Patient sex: M
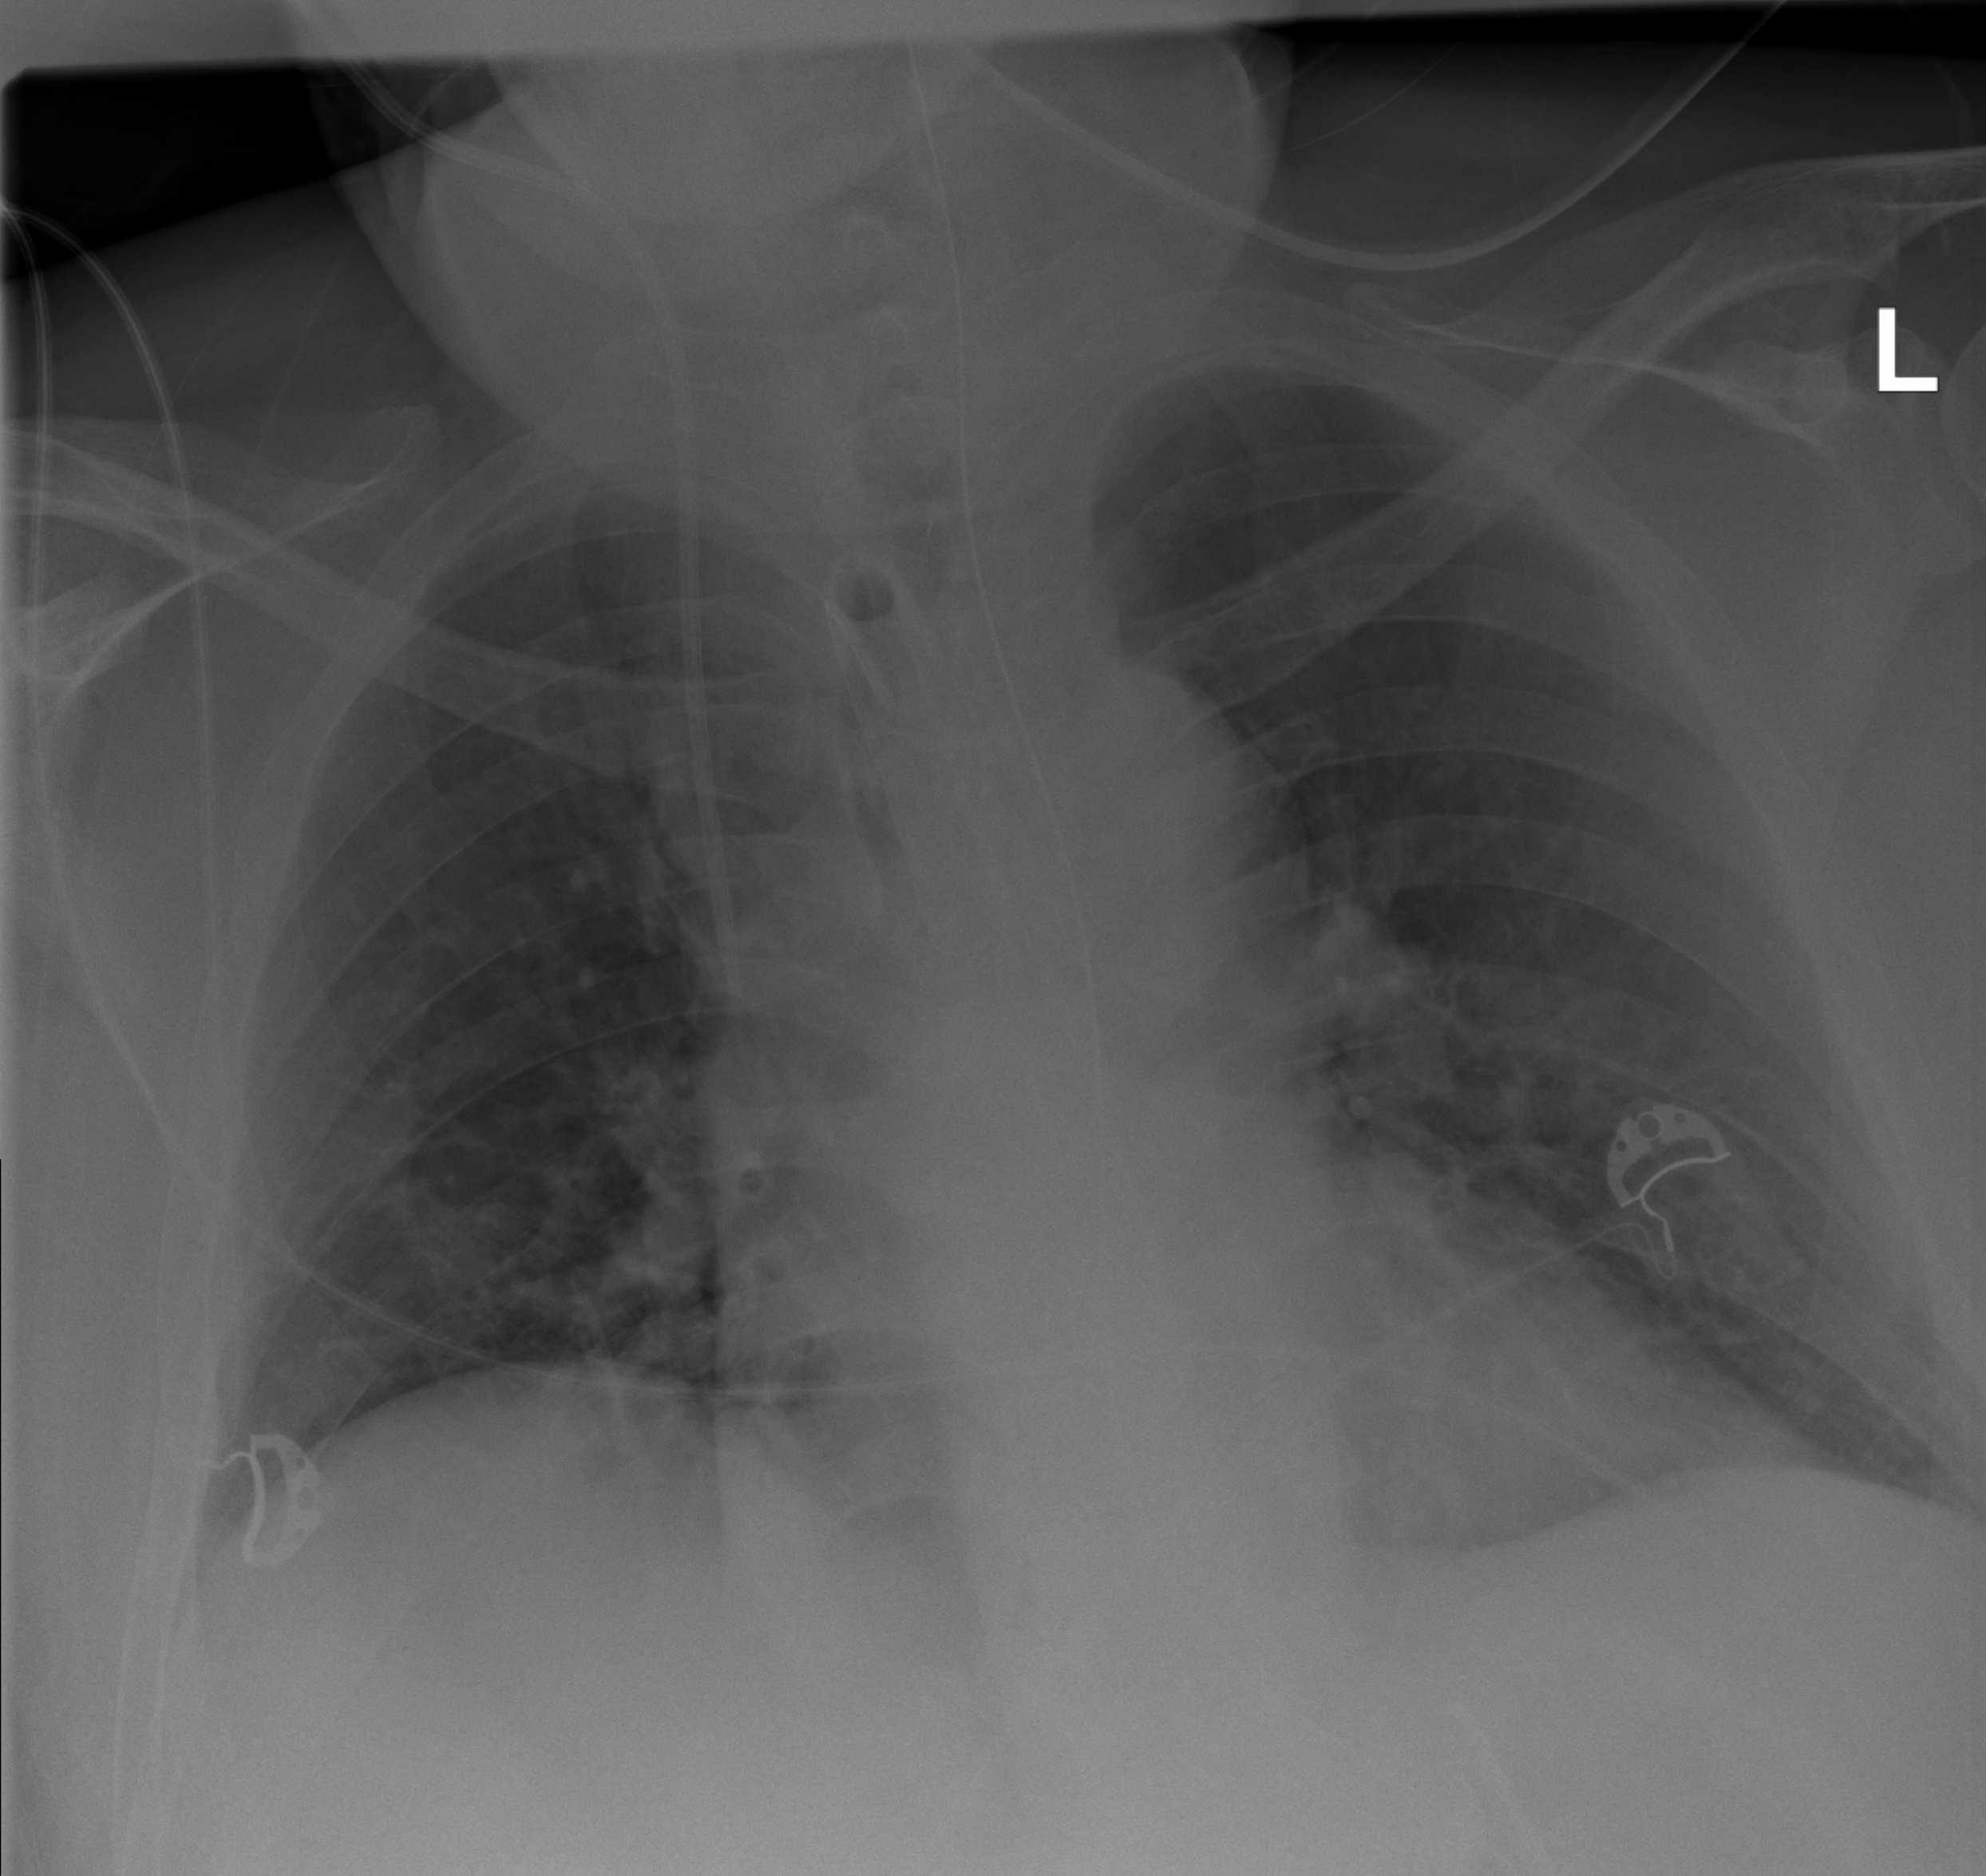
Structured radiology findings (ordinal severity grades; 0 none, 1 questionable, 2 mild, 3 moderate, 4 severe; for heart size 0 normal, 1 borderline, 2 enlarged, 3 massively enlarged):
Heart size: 2
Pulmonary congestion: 0
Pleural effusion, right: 0
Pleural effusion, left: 0
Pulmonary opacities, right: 0
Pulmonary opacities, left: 0
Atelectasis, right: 2
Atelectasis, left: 0